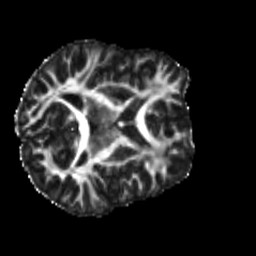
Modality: FA
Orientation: axial
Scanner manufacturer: siemens
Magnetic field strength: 3 T
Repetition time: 4 s
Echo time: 0.0594 s